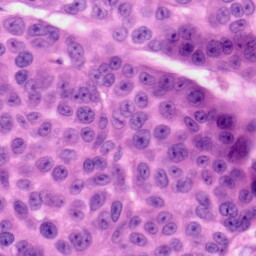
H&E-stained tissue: Skin